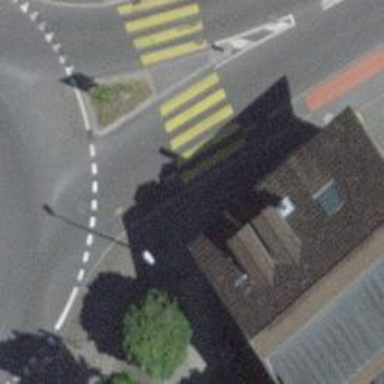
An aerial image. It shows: Kerb barrier.